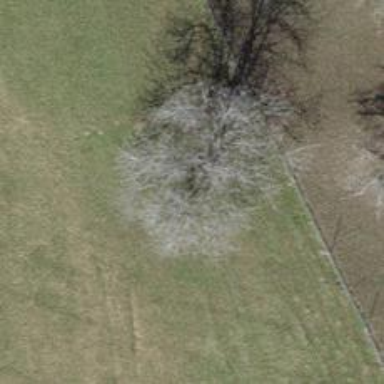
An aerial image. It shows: Urban tree adds touch of nature to the surroundings.